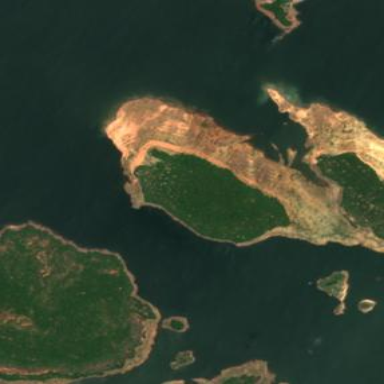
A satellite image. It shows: Islet.